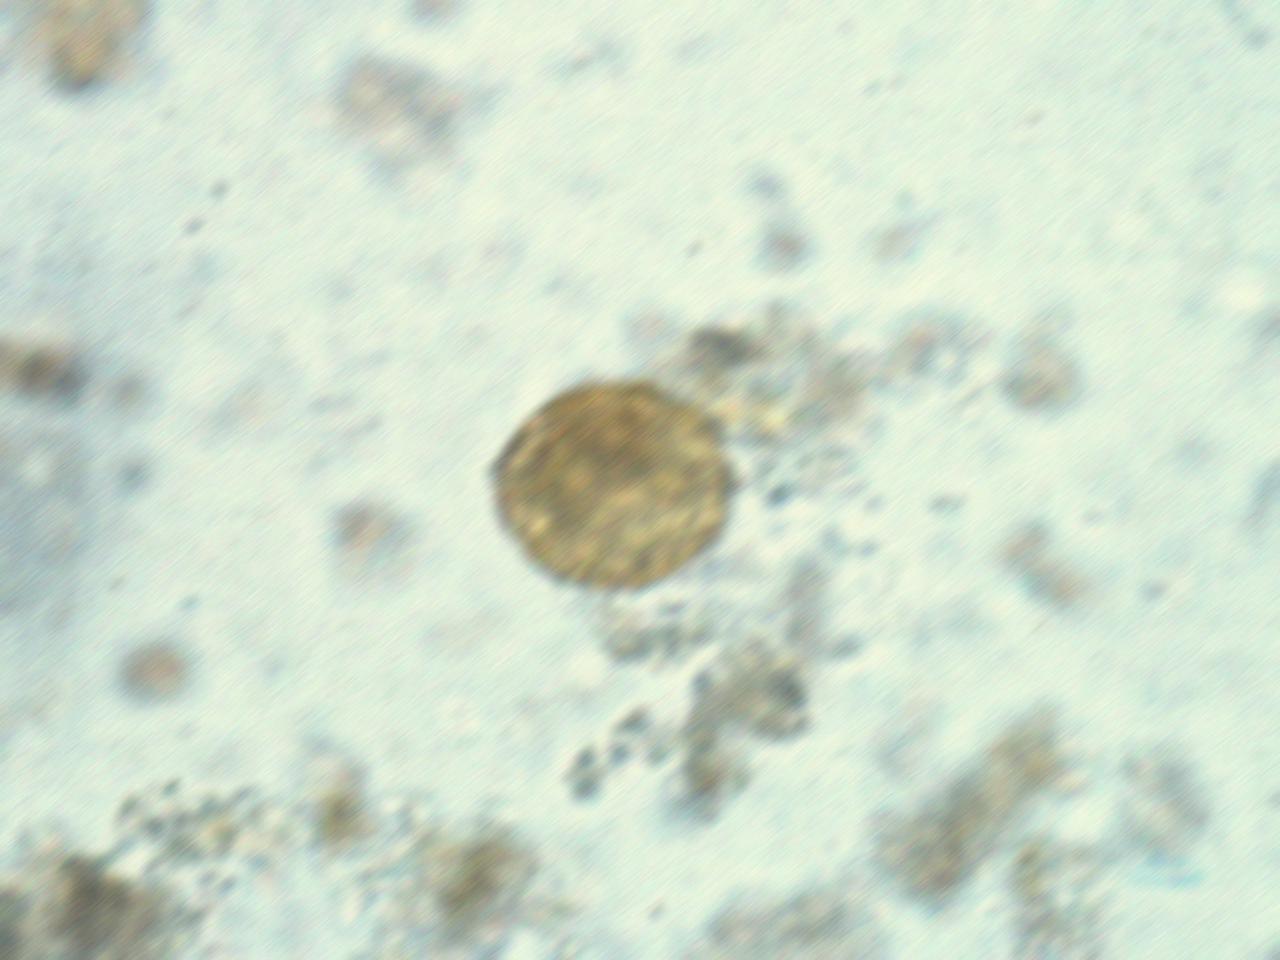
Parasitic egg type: Ascaris lumbricoides